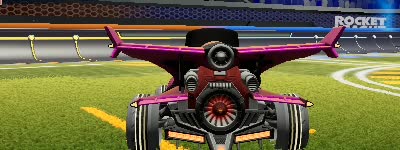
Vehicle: aftershock